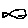
Label: fish